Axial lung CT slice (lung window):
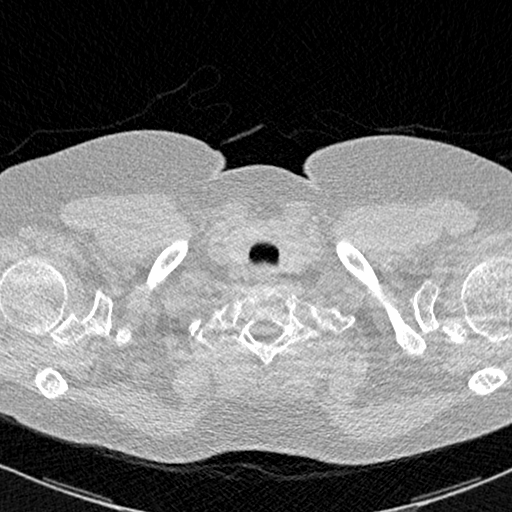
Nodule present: no